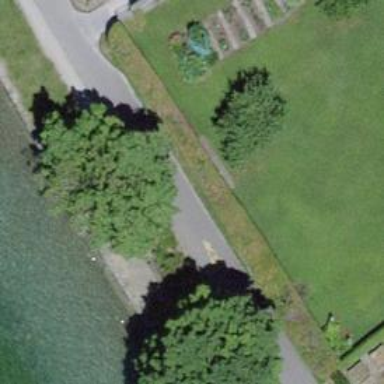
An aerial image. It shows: Bench for seating.